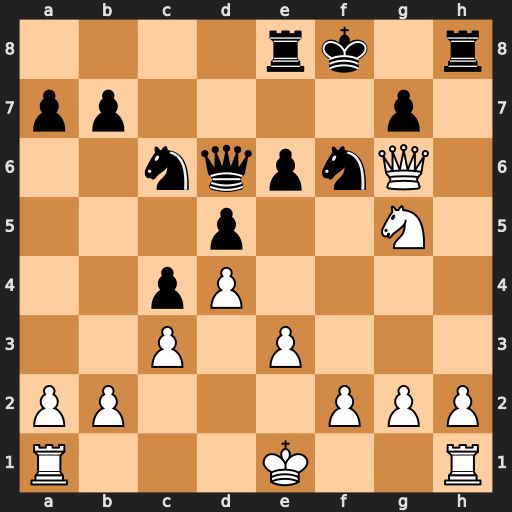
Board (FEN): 4rk1r/pp4p1/2nqpnQ1/3p2N1/2pP4/2P1P3/PP3PPP/R3K2R
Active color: w
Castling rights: KQ
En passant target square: -
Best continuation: Qf7#